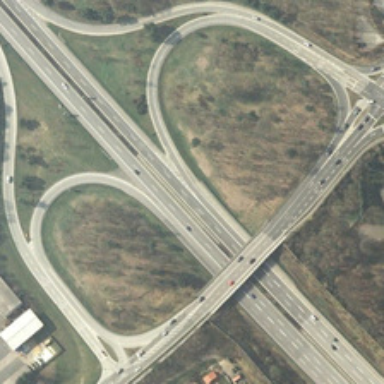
Some sparse green trees are near a viaduct with two circles .